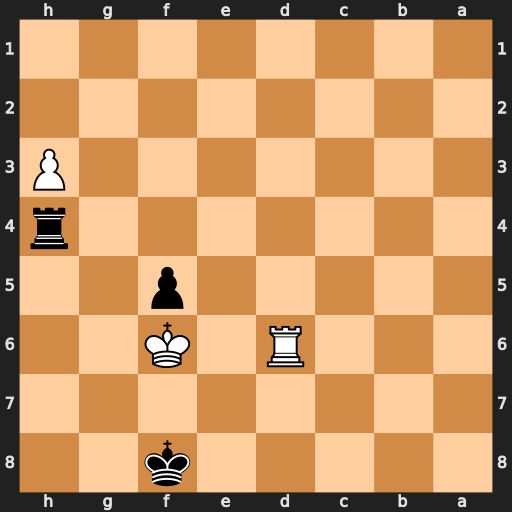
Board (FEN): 5k2/8/3R1K2/5p2/7r/7P/8/8
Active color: b
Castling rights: -
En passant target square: -
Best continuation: Rh6+ Ke5 Rxd6